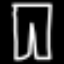
Label: pants